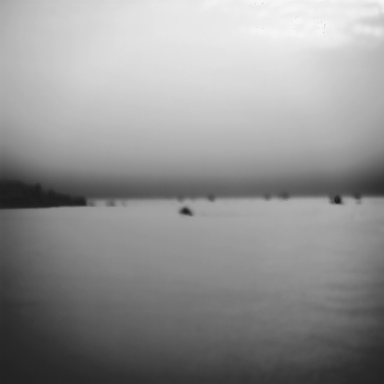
There is a canoe in the infrared image.